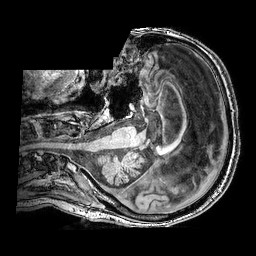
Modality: T1w
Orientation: axial
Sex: male
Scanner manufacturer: philips
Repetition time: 0.008246 s
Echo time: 0.00382 s